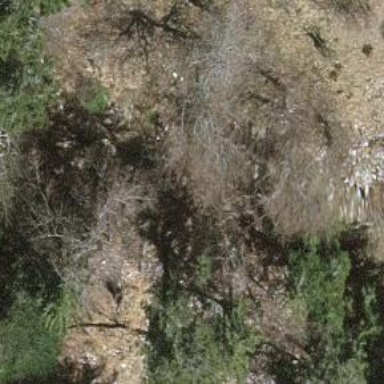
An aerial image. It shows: Cliff in nature.